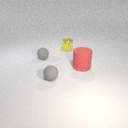
large red rubber cylinder to the right of small gray rubber sphere